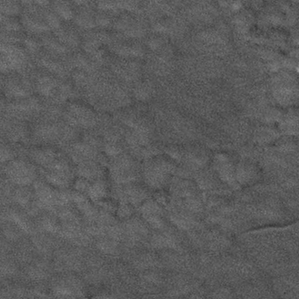
Label: frost